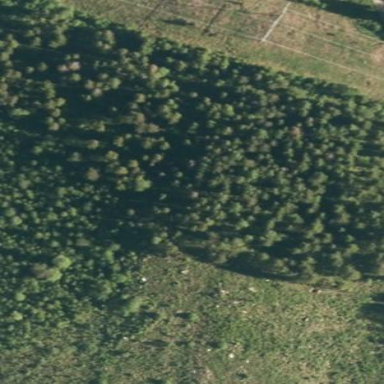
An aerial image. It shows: Scrub area designated for logging.